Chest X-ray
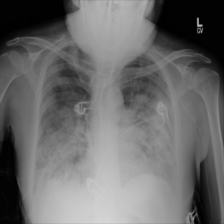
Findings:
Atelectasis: negative
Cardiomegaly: negative
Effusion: negative
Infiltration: positive
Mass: negative
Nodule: negative
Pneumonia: negative
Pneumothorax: negative
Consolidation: negative
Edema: negative
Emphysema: negative
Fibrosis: negative
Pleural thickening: negative
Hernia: negative